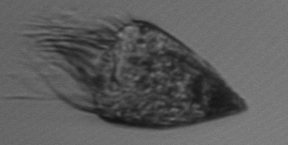
Label: Pelagostrobilidium